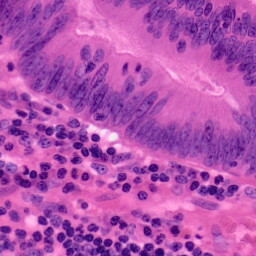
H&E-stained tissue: Colon